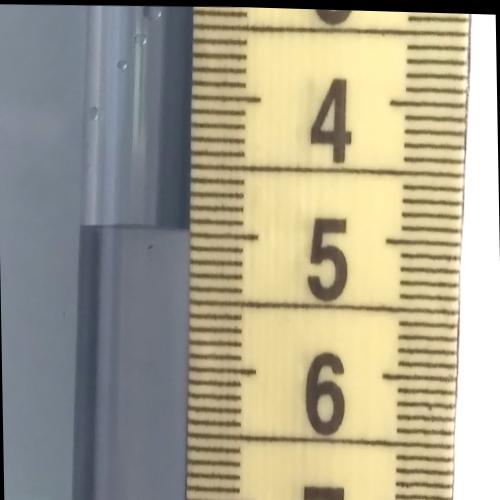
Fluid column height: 5.0 cm